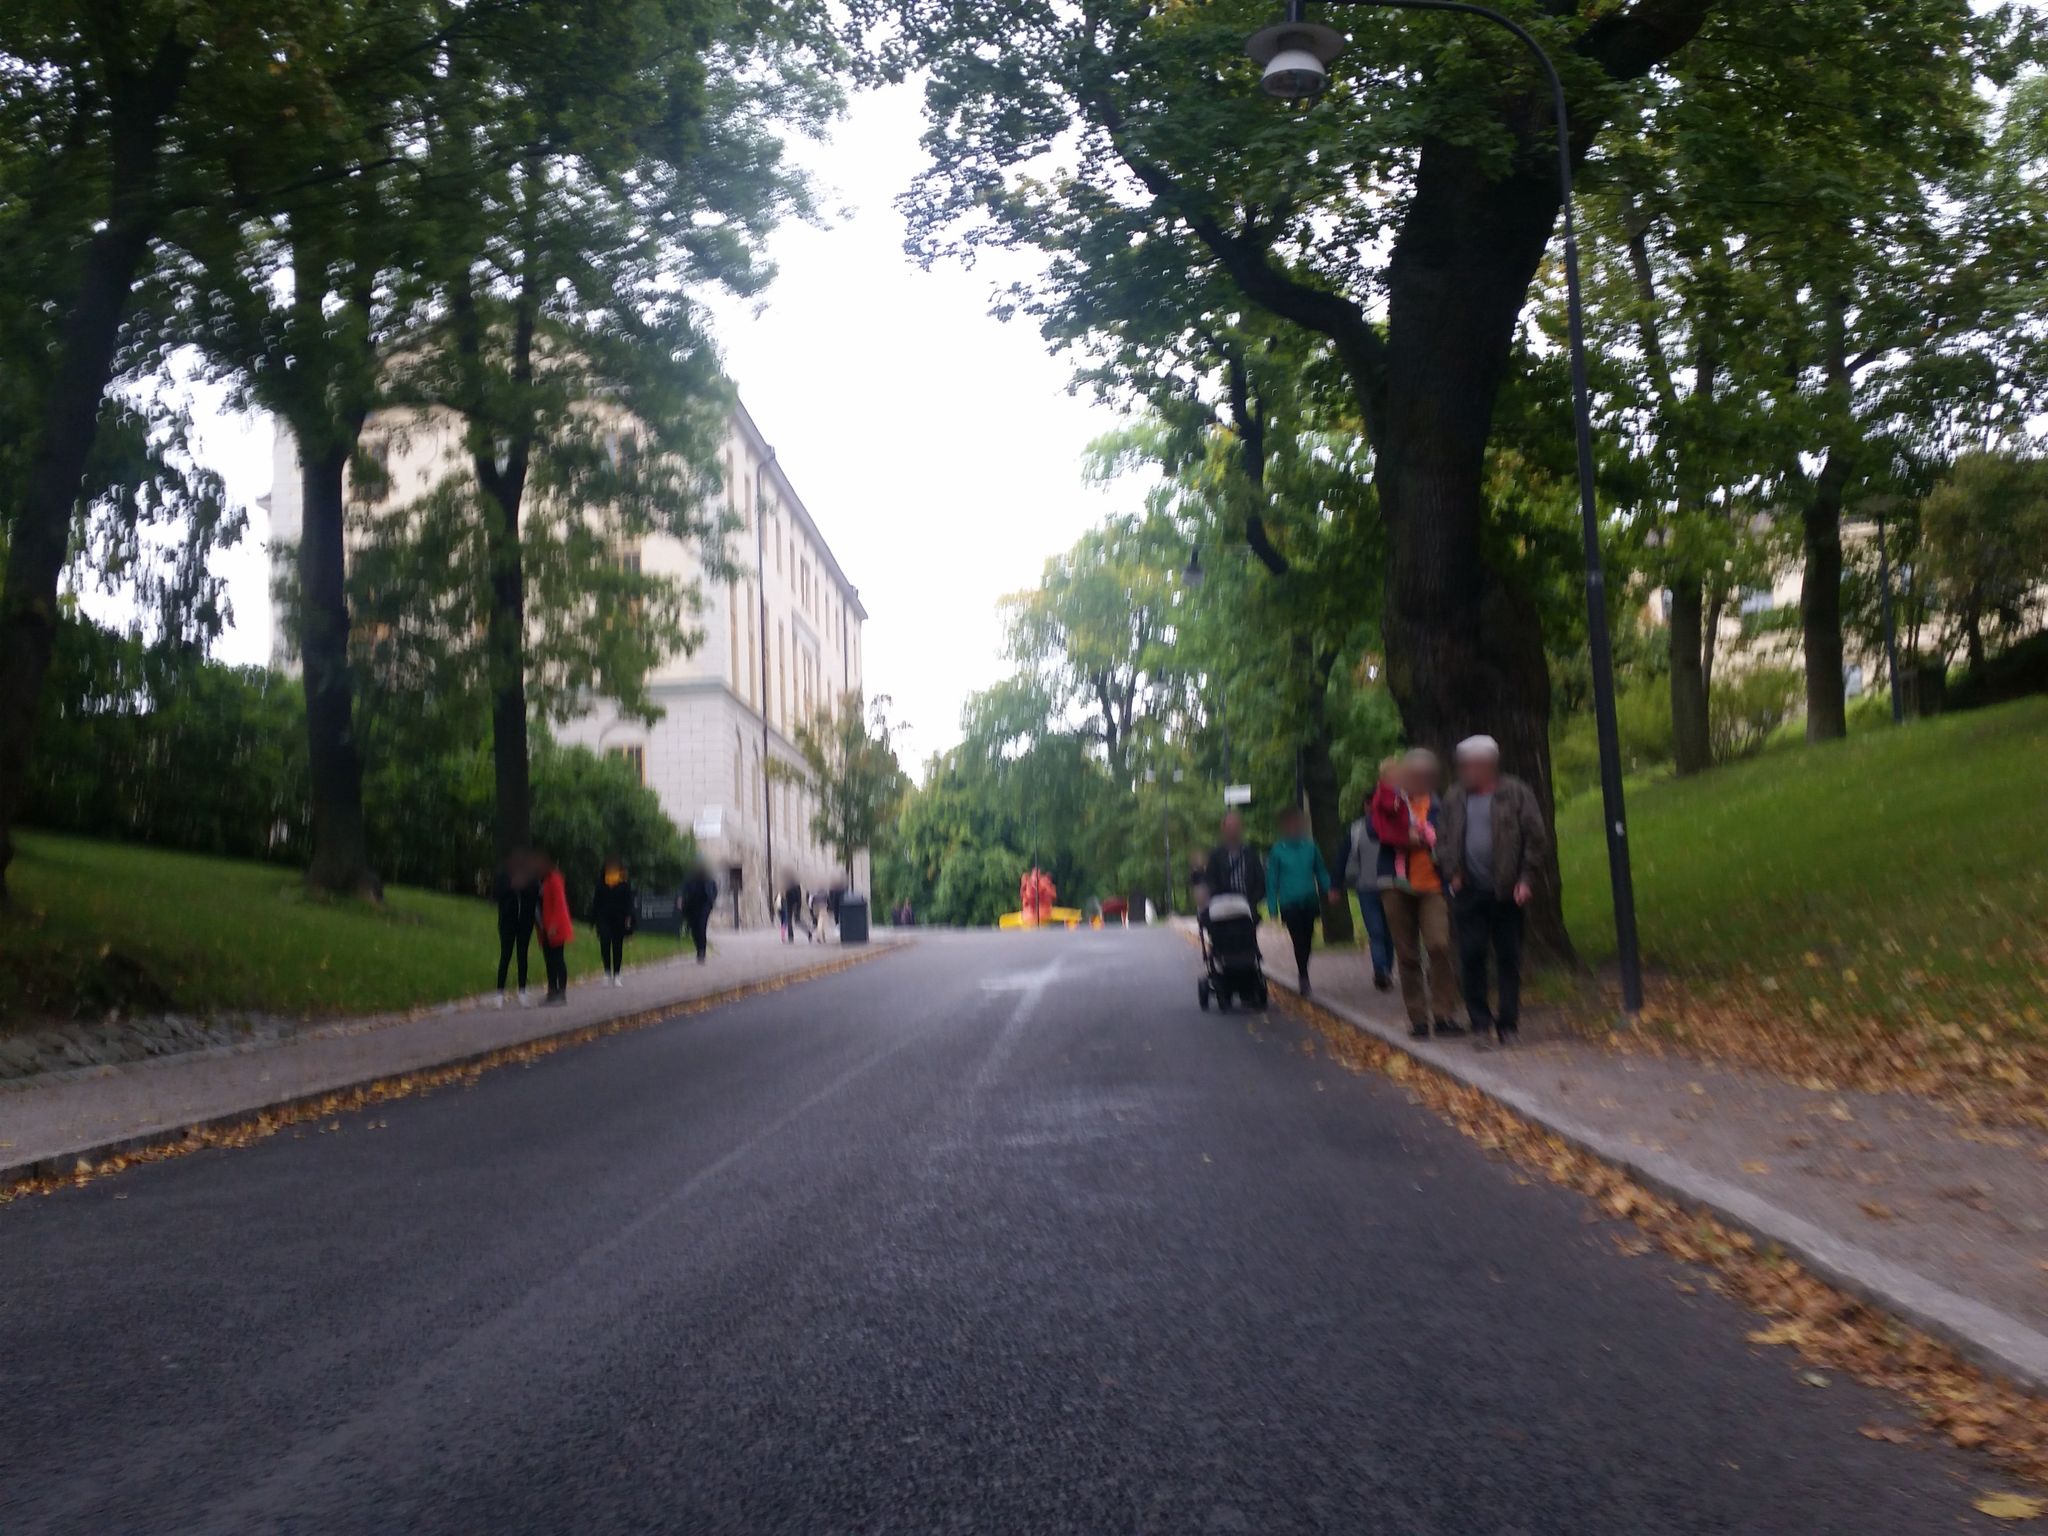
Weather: clear
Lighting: day
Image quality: good
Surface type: cycling surface
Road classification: steps
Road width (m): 8
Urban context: urban centre
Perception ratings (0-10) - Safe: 9.13, Lively: 7.05, Beautiful: 9.79, Boring: 5.59, Depressing: 0.78, Wealthy: 7.78